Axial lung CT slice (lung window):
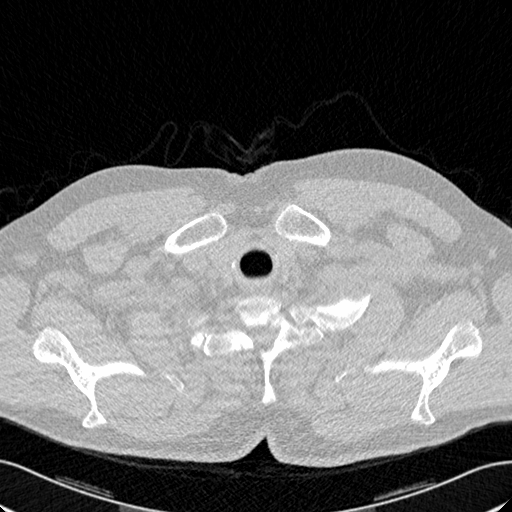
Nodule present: no